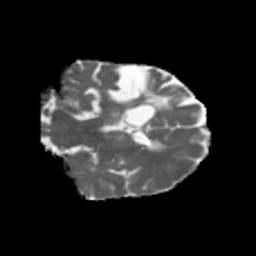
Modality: MD
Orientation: coronal
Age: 46
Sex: male
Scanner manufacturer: siemens
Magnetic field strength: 3 T
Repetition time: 5.47 s
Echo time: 0.0854 s